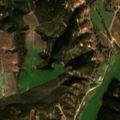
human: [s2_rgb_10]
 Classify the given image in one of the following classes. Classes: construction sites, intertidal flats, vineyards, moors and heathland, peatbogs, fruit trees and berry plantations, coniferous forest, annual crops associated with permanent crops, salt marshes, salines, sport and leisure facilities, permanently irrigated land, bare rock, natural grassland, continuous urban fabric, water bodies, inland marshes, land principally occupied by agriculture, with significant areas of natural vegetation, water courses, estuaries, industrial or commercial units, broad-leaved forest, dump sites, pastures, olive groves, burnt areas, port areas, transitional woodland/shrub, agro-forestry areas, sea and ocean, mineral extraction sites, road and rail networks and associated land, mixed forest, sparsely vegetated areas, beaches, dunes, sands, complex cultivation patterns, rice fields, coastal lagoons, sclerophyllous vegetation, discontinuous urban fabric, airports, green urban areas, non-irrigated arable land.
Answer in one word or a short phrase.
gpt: non-irrigated arable land, pastures, agro-forestry areas, broad-leaved forest, transitional woodland/shrub